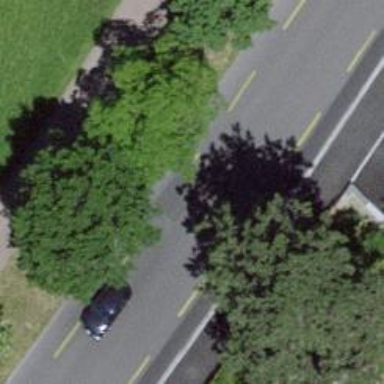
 featuring lane for cyclists on both sides."